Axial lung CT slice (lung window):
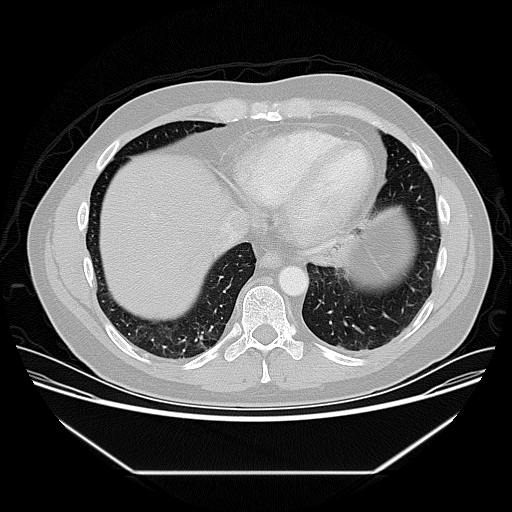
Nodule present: no